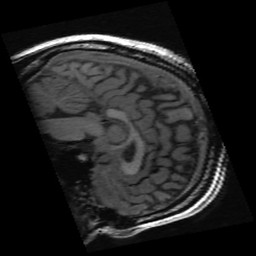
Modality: inplaneT1
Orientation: sagittal